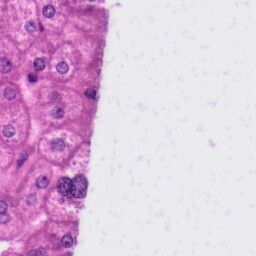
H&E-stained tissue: Liver